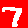
Digit: 7